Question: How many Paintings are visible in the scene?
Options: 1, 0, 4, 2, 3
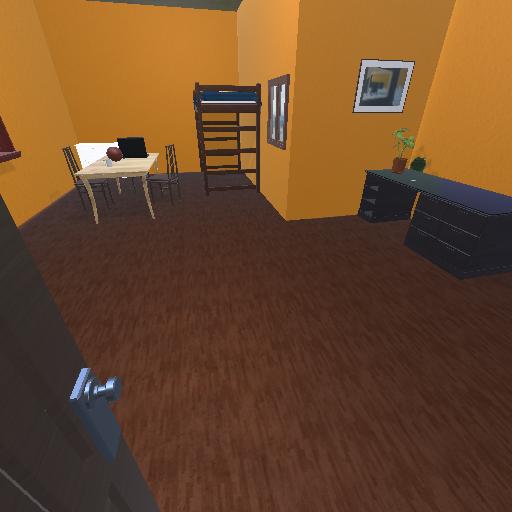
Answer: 1